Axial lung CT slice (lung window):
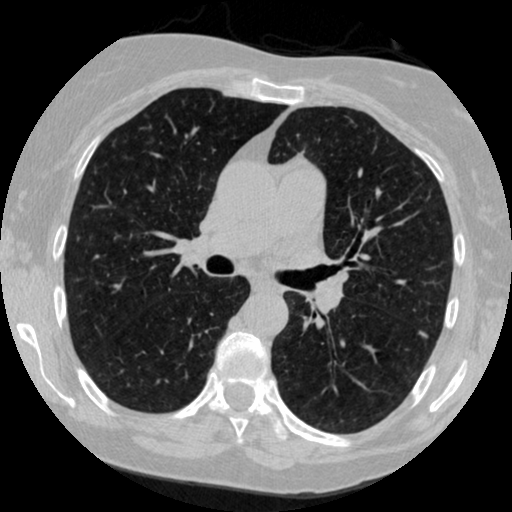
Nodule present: yes
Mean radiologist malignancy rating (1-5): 2.5